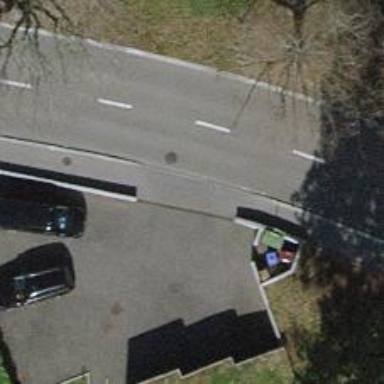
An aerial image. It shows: Asphalt footpath with unmarked crossing.